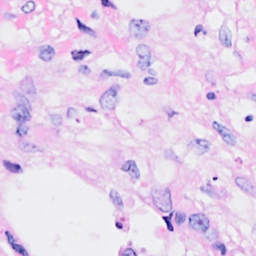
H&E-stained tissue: Breast